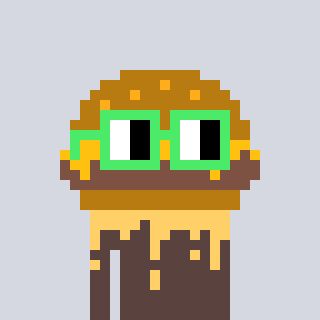
a pixel art character with square light green glasses, a burger-shaped head and a darkbrown-colored body on a cool background